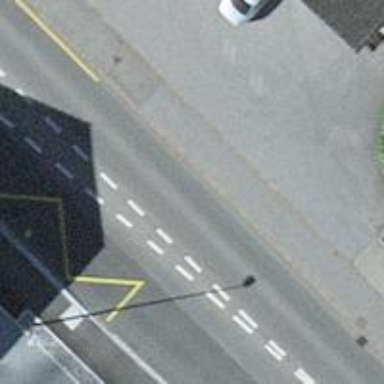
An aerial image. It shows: Bus stop equipped with public transport stop position.